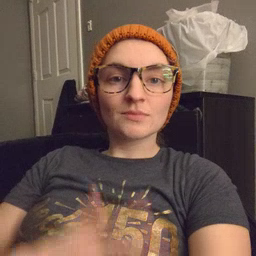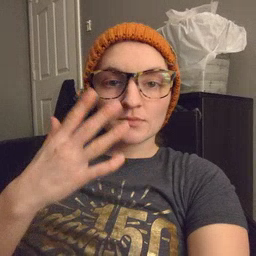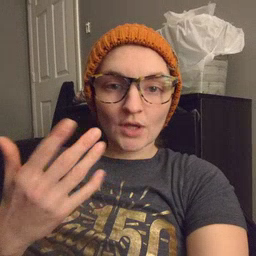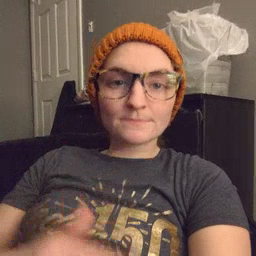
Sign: wait